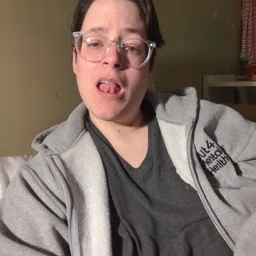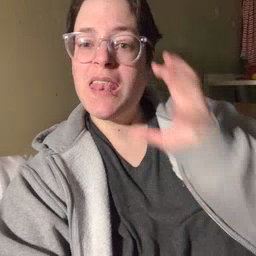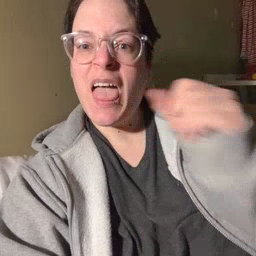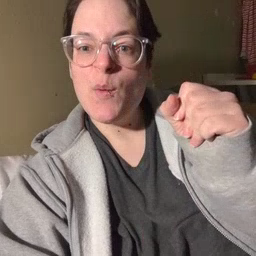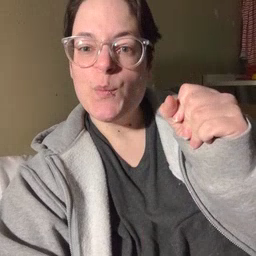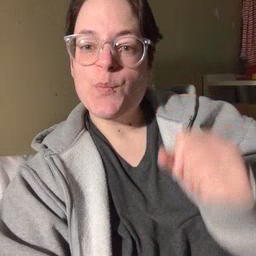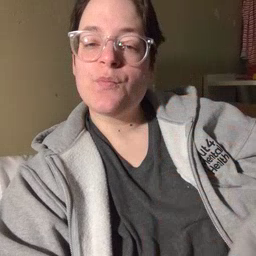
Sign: loud